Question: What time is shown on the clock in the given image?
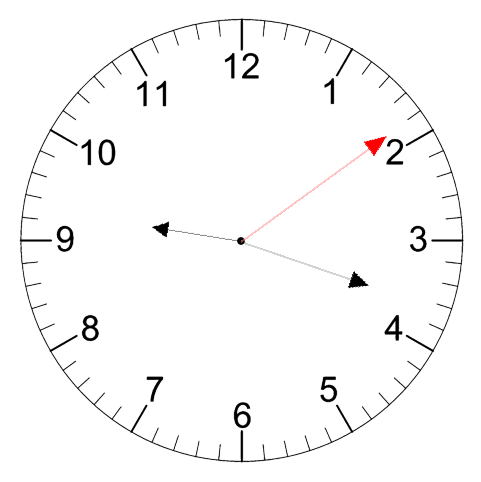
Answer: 09:18:09